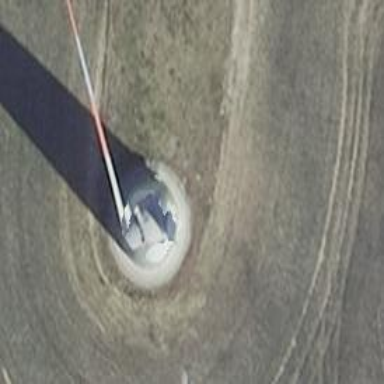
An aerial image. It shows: Wind generator powered by wind. The generator type is horizontal axis and it uses wind turbines.